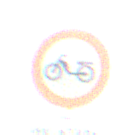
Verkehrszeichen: VerbotMofas
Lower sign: ZeitangabenMitBeschraenkungAufWochentage7
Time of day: MorningAfternoon
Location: Outdoor (Suburban)
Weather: Clear
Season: NotSpecified
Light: Natural